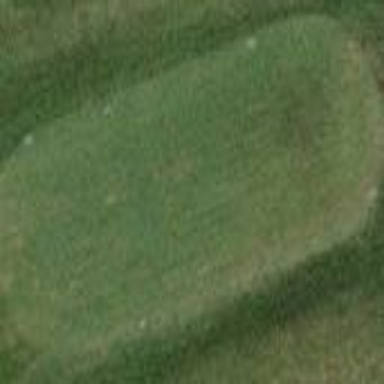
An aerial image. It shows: Golf tee.